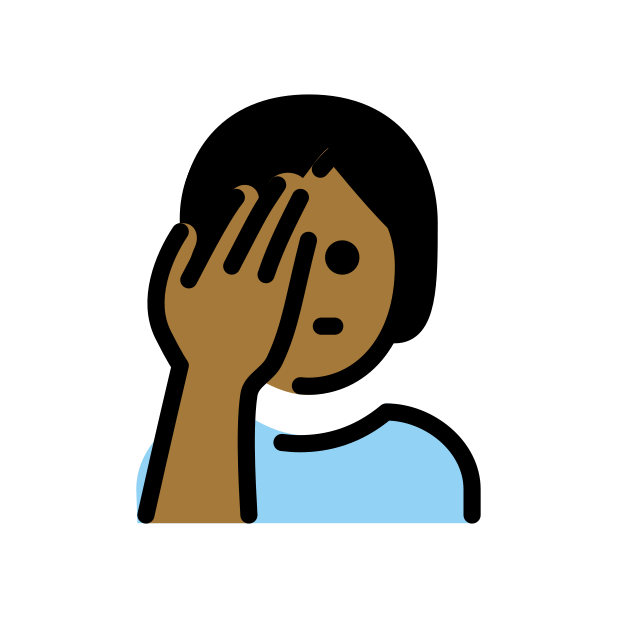
person facepalming: medium-dark skin tone